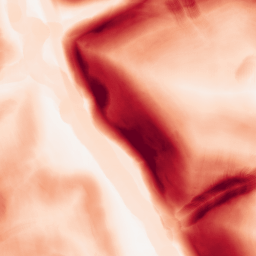
Category: morphological
Decomposition family: morphological_gradient
Decomposition parameters: size: 10
shape: disk
Upsampling method: fft_zeropad
Upsampling parameters: scale: 4
Upsampling scale: 4